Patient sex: M
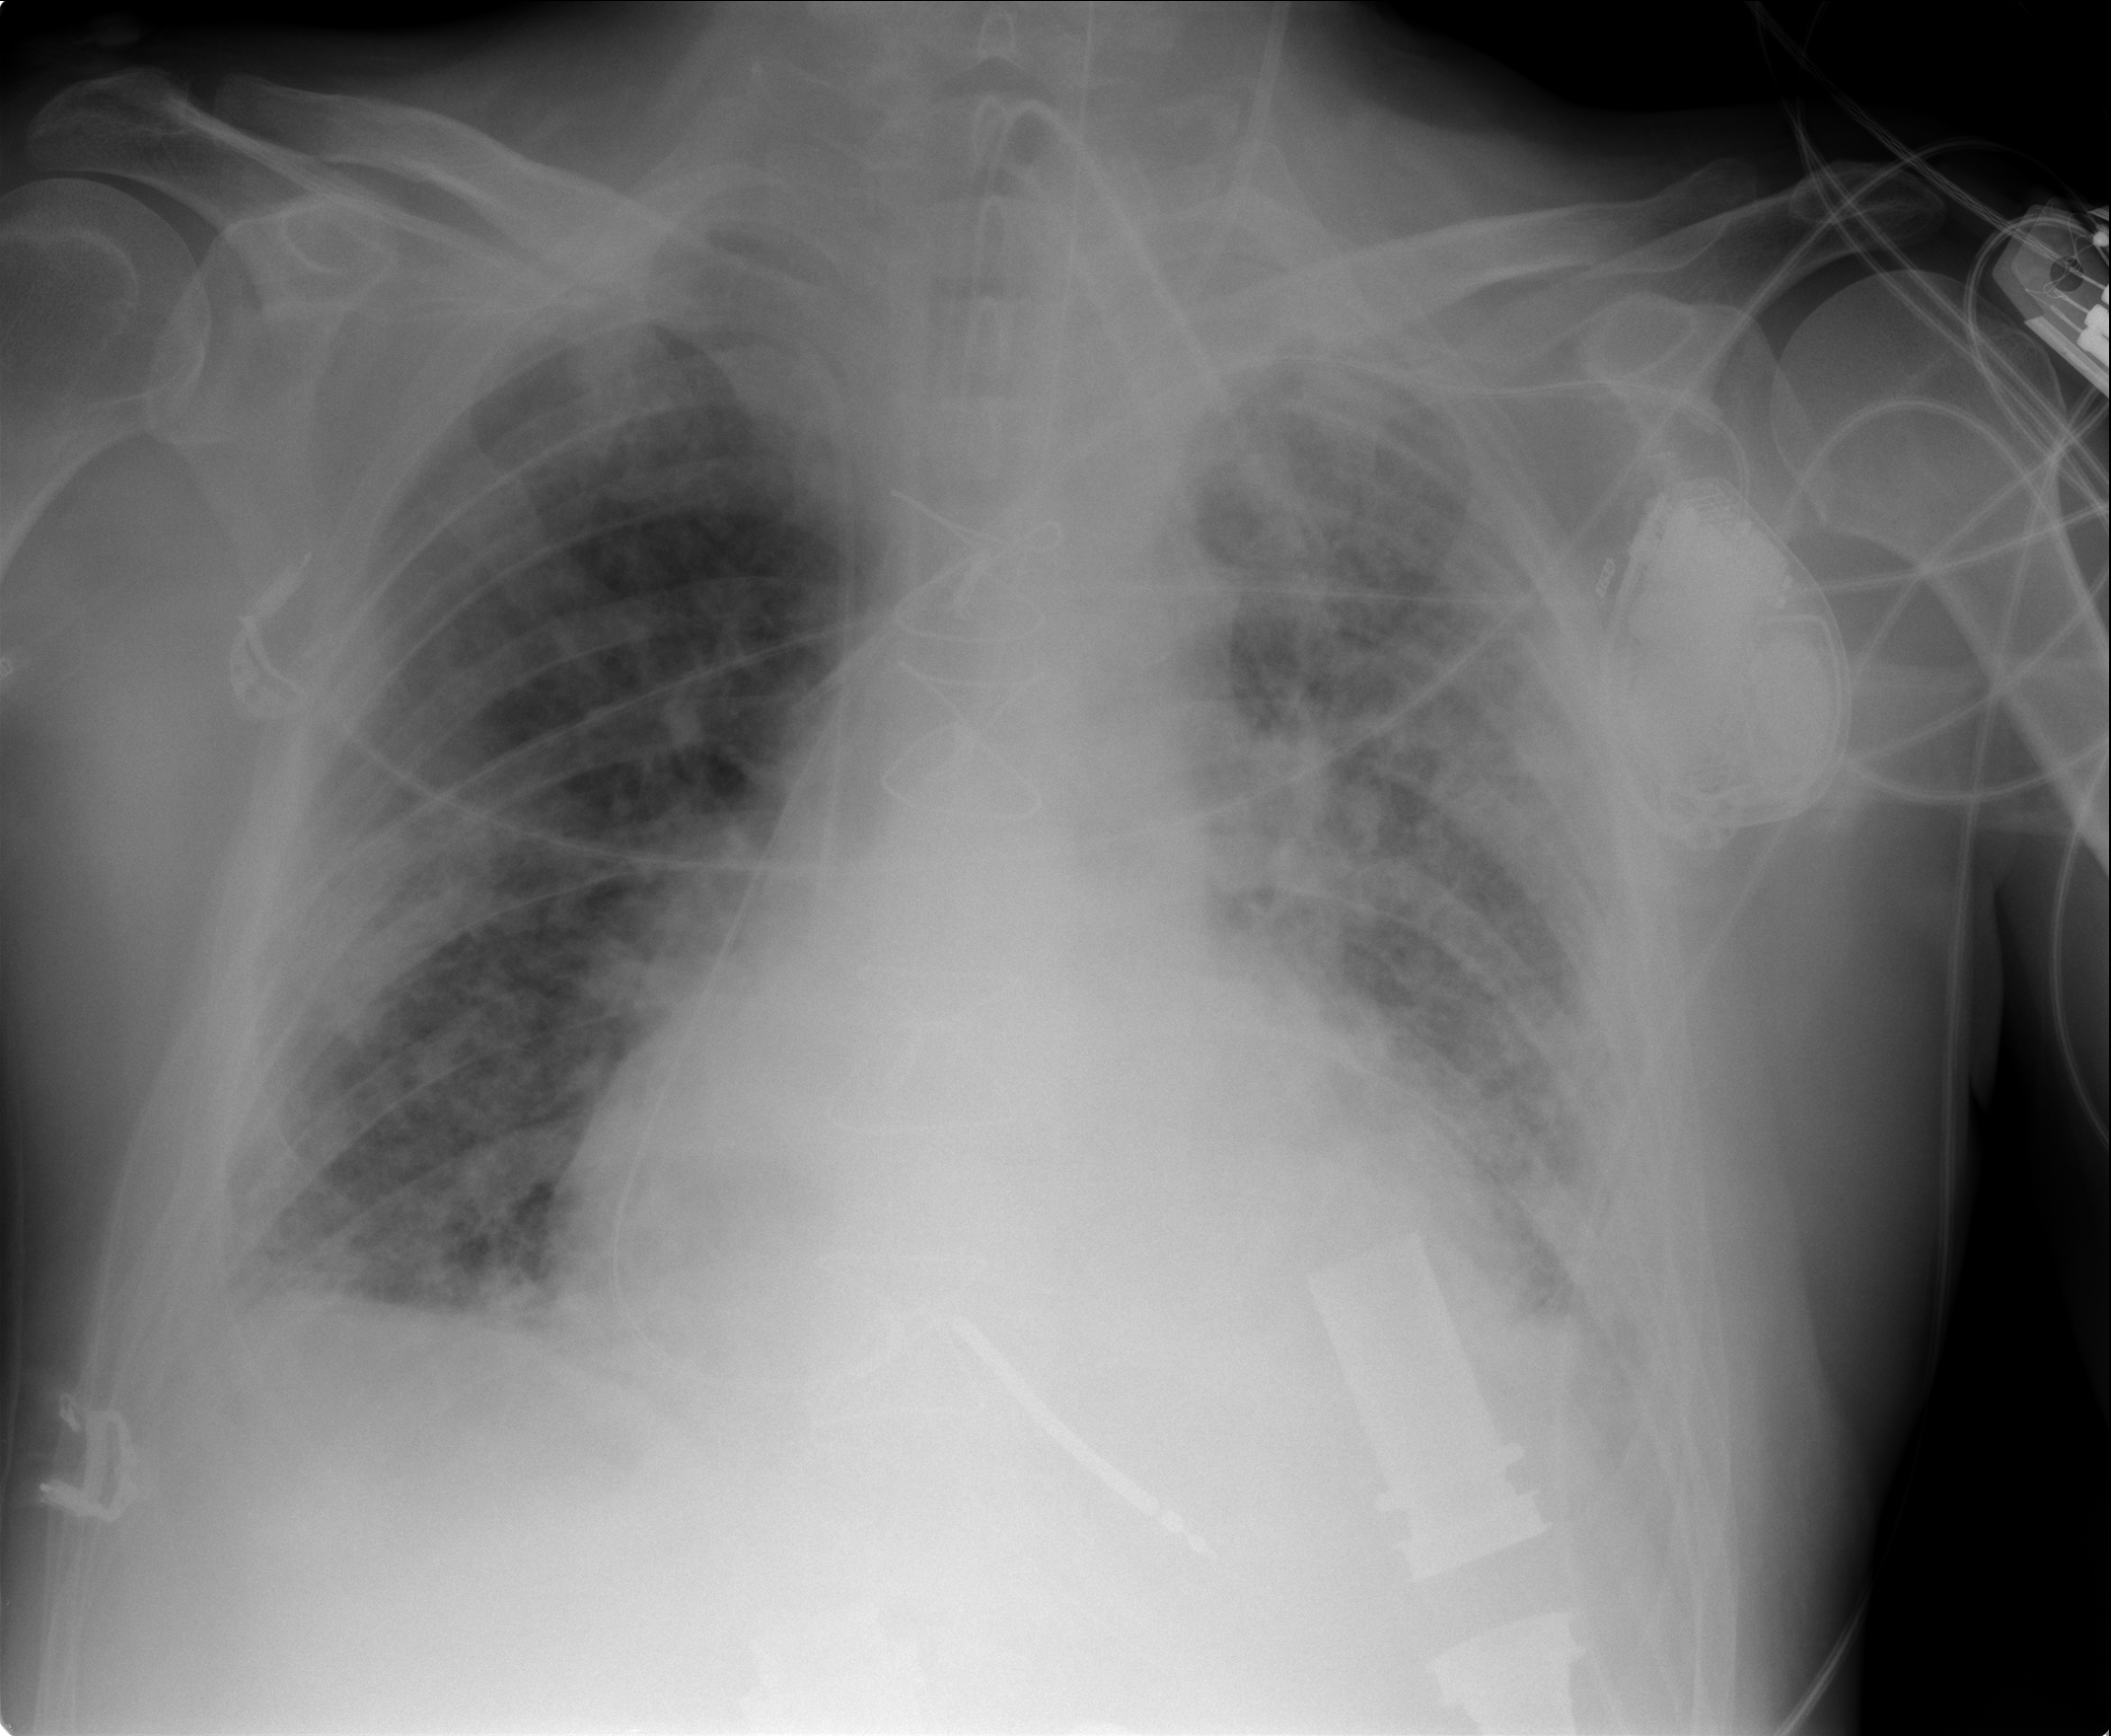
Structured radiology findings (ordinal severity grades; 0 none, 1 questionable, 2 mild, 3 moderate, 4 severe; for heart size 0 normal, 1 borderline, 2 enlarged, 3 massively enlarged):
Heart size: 2
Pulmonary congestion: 2
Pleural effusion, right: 0
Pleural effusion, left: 2
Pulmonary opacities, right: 3
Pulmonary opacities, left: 4
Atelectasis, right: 2
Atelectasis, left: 3